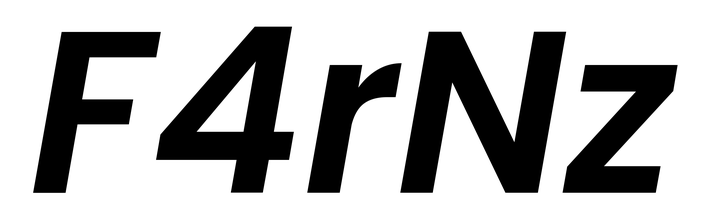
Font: Poppins-SemiBoldItalic